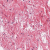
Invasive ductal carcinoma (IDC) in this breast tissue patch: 0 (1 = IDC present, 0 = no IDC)